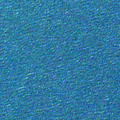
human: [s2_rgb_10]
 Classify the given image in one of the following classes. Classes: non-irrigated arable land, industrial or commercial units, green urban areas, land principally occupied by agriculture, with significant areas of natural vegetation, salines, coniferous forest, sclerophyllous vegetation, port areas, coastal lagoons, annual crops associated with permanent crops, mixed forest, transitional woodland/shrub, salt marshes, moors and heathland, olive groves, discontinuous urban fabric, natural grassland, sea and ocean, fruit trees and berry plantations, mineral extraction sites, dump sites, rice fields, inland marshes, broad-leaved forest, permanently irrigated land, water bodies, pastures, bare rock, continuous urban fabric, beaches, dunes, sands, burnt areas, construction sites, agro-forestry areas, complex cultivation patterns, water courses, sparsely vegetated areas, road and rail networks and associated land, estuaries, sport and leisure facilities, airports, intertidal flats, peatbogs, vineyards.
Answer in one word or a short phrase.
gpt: sea and ocean